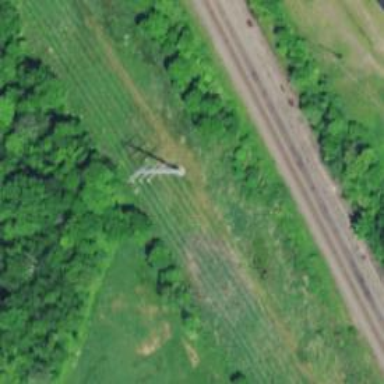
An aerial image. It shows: Power tower.